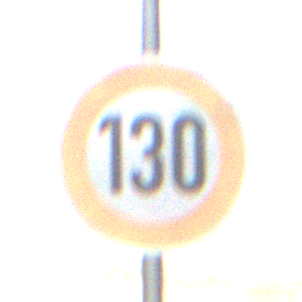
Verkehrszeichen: Geschwindigkeit130
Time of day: Midday
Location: Roofed (Beach)
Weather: Overcast
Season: NotSpecified
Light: Natural